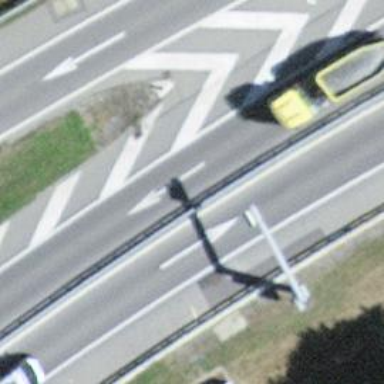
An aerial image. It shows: Traffic sign is depicted in the image.